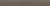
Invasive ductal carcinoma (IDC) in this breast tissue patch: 0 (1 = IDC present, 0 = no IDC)